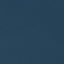
Label: SeaLake